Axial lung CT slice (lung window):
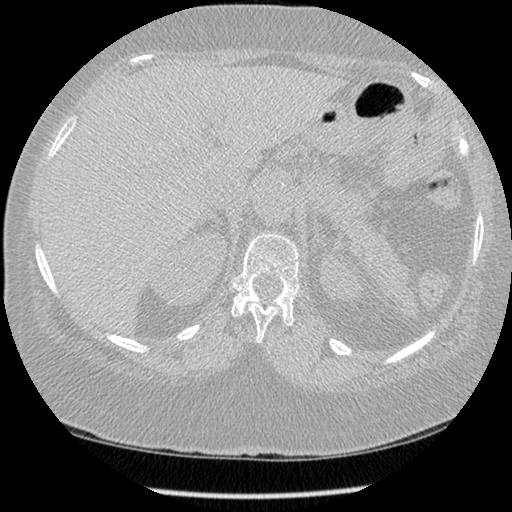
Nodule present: no